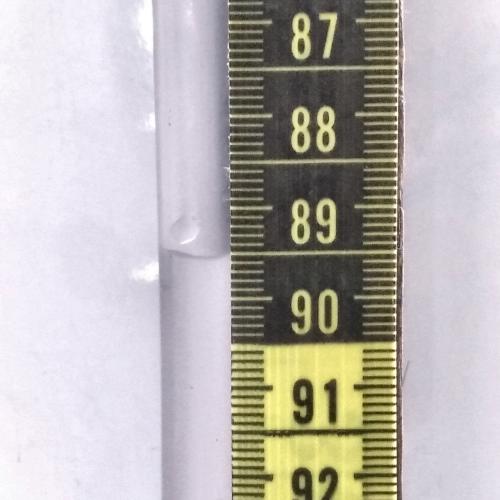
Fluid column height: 89.5 cm